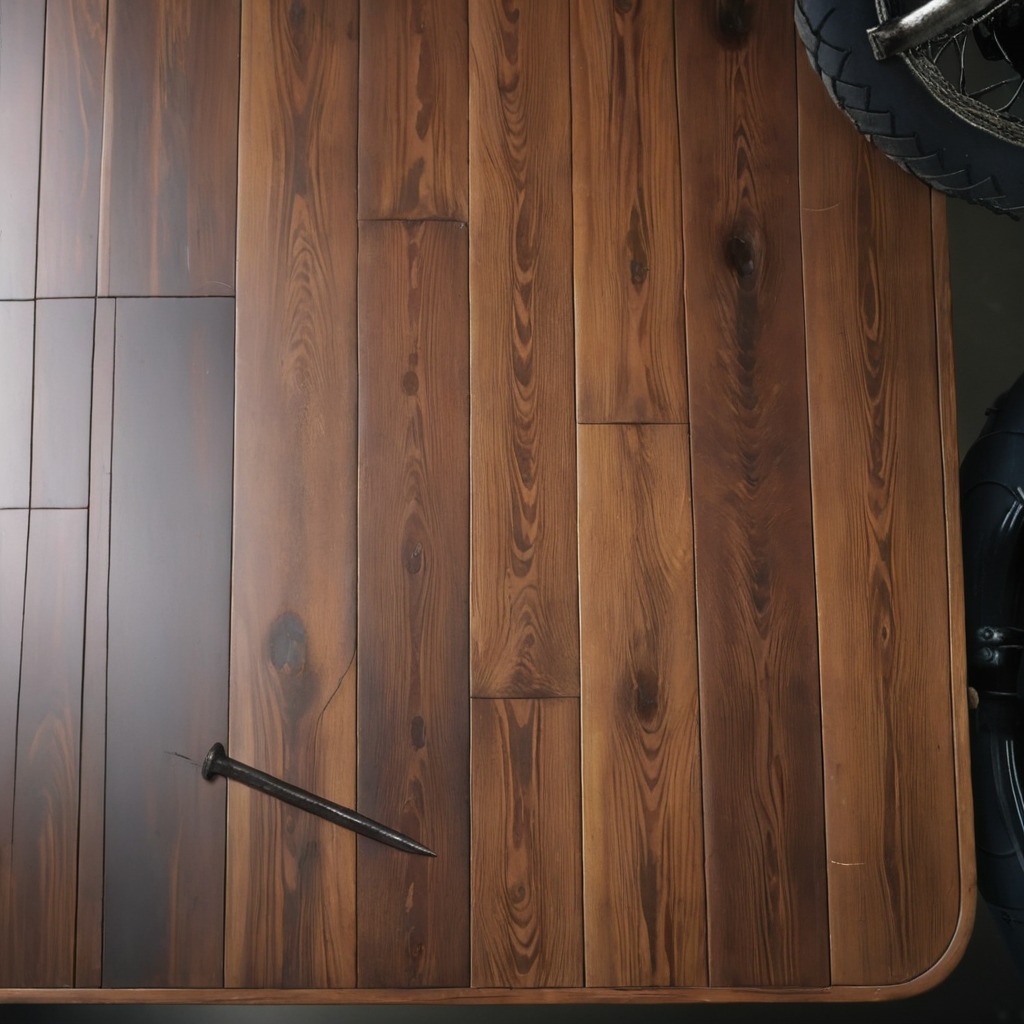
An iron nail is lying on the wooden table in a vintage motorcycle garage.